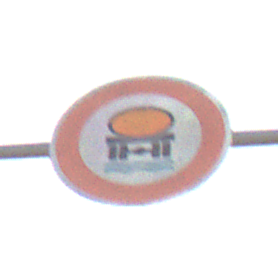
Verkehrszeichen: VerbotFahrzeugeWassergefaehrdenderLadung
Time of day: MorningAfternoon
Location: Outdoor (Suburban)
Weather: PartlyCloudy
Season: NotSpecified
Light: Natural